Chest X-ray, PA view. Patient: 17 years old, sex F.
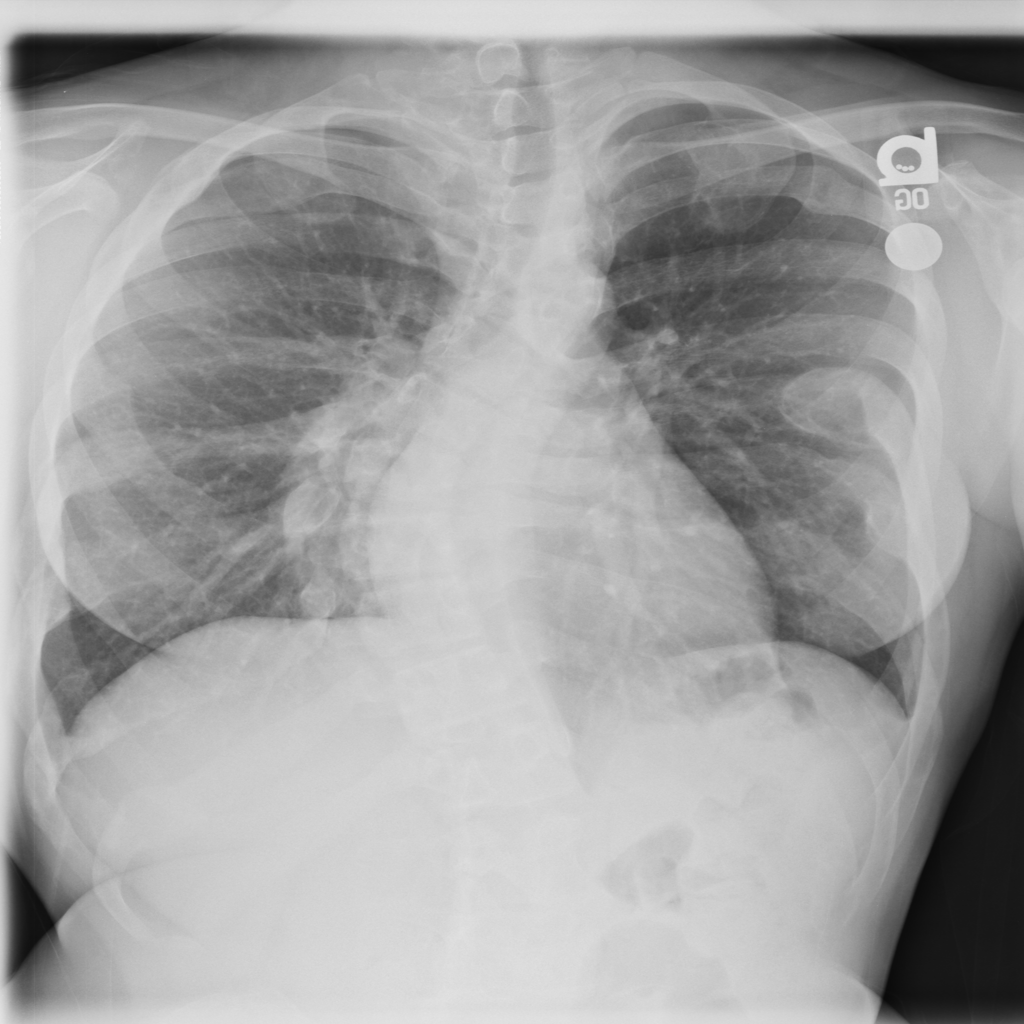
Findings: No Finding